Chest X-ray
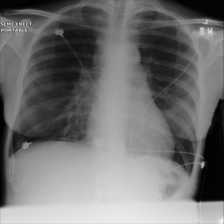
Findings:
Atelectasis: negative
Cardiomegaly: negative
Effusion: negative
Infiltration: positive
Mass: negative
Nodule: negative
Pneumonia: negative
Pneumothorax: negative
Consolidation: negative
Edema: negative
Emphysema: negative
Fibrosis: negative
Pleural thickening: negative
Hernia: negative